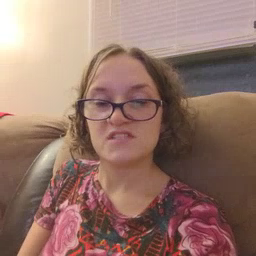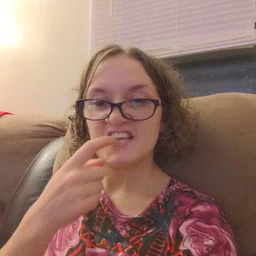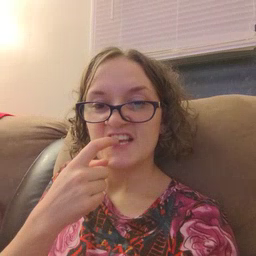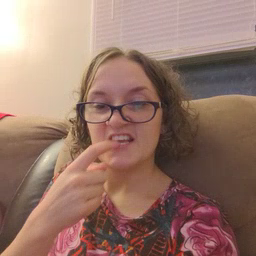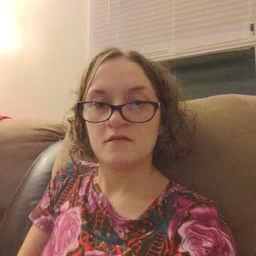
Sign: tooth